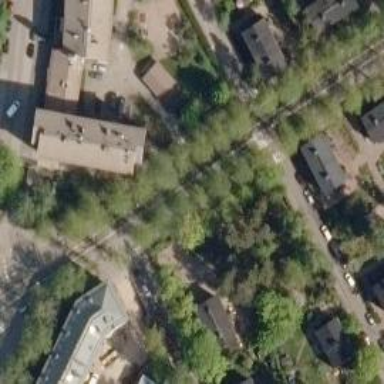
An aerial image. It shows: Overhead guidepost.